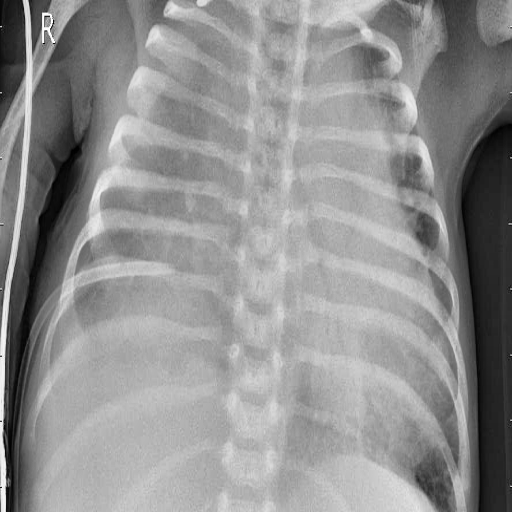
Finding: PNEUMONIA